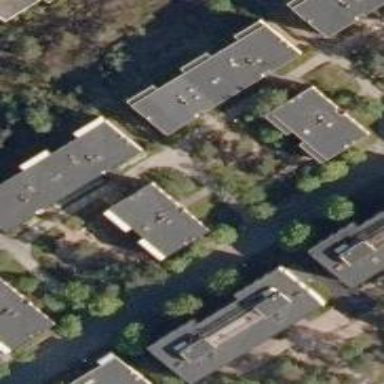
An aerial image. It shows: Building with yellow tar paper roof.